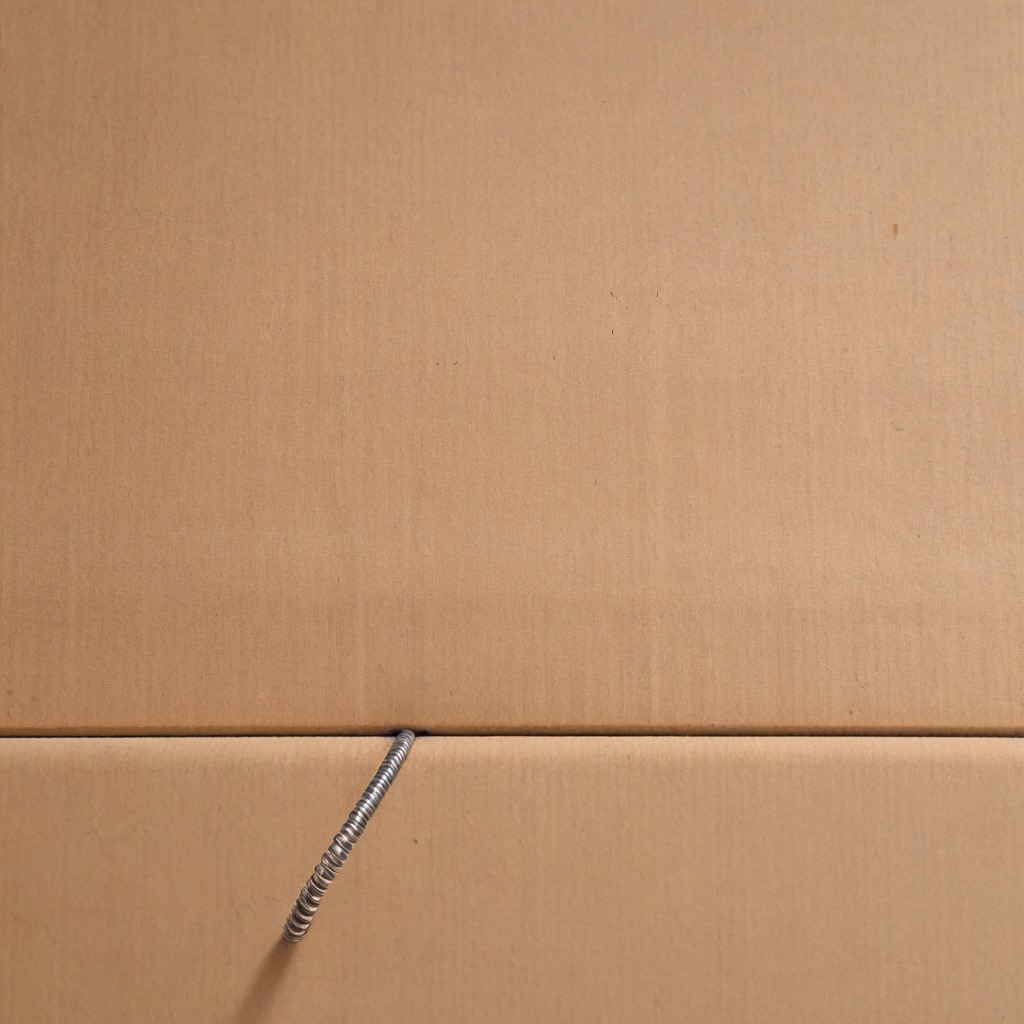
A coiled metal spring is lying on the cardboard box surface.